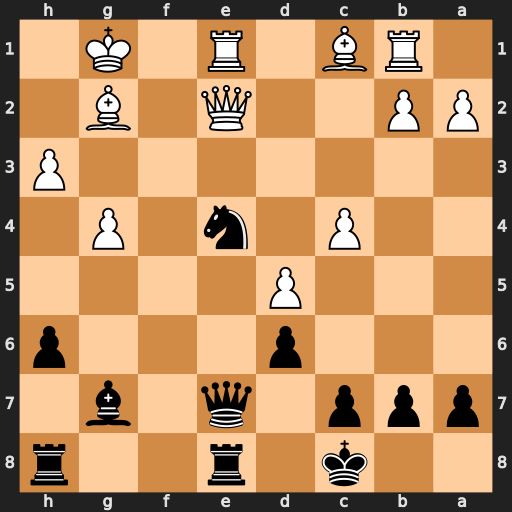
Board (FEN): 2k1r2r/ppp1q1b1/3p3p/3P4/2P1n1P1/7P/PP2Q1B1/1RB1R1K1
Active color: b
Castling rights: -
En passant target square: -
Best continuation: Bd4+ Be3 Ng3